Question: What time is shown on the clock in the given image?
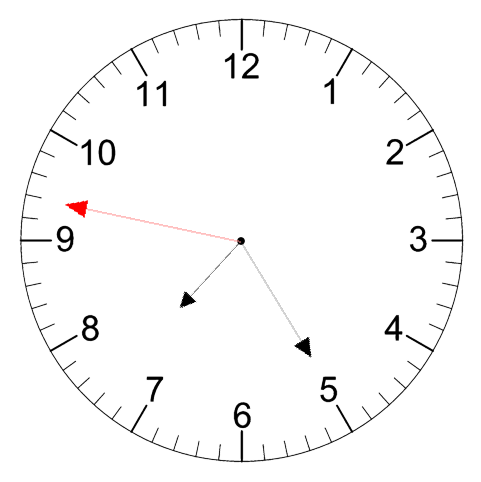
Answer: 07:24:47